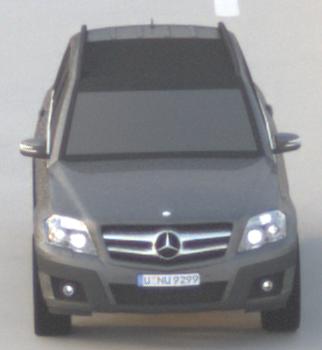
Make: Mercedes-Benz
Model: GLK 280
Detailed model: GLK-Class (204)
Model produced from: 2008/10
Model produced until: 2009/04
Doors: 5
Color: gray
Road condition: dry road
Daytime: sunrise or sunset
Contrast: low contrast